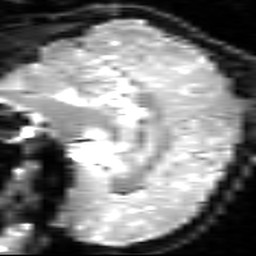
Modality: inplaneT2
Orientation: sagittal
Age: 22
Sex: male